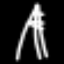
Label: The Eiffel Tower